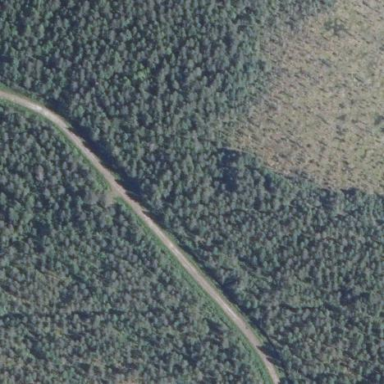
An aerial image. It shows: Woodland with needle-leaved trees.